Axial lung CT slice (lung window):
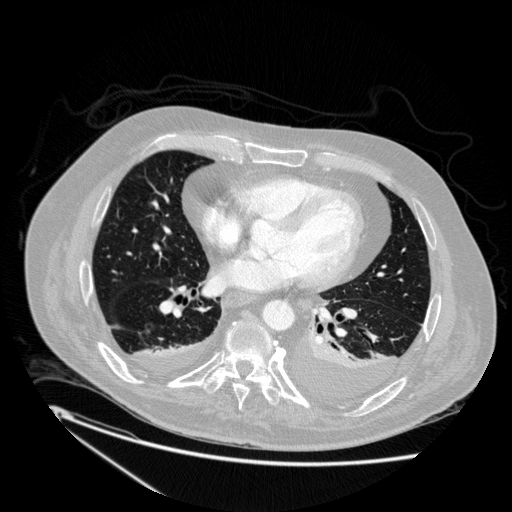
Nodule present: no